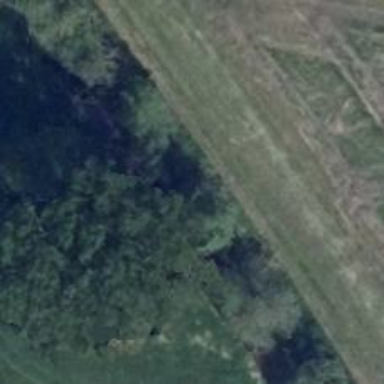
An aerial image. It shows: Row of trees in natural setting.